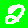
Digit: 2